Field crop: maize
Growth stage: 2
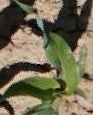
Species: maize